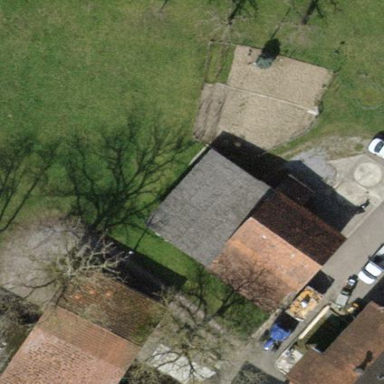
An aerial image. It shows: Shed.